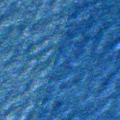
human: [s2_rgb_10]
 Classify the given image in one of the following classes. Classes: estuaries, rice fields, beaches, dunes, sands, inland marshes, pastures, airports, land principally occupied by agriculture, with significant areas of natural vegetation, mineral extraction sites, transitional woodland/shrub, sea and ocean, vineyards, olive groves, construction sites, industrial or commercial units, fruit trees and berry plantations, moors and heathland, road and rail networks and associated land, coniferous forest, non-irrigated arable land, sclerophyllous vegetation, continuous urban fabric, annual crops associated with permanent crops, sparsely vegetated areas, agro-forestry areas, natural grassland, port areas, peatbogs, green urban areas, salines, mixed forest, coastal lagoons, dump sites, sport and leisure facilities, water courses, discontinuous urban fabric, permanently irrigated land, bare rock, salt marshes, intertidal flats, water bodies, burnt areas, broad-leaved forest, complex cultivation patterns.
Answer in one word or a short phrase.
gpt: sea and ocean